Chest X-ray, PA view. Patient: 64 years old, sex M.
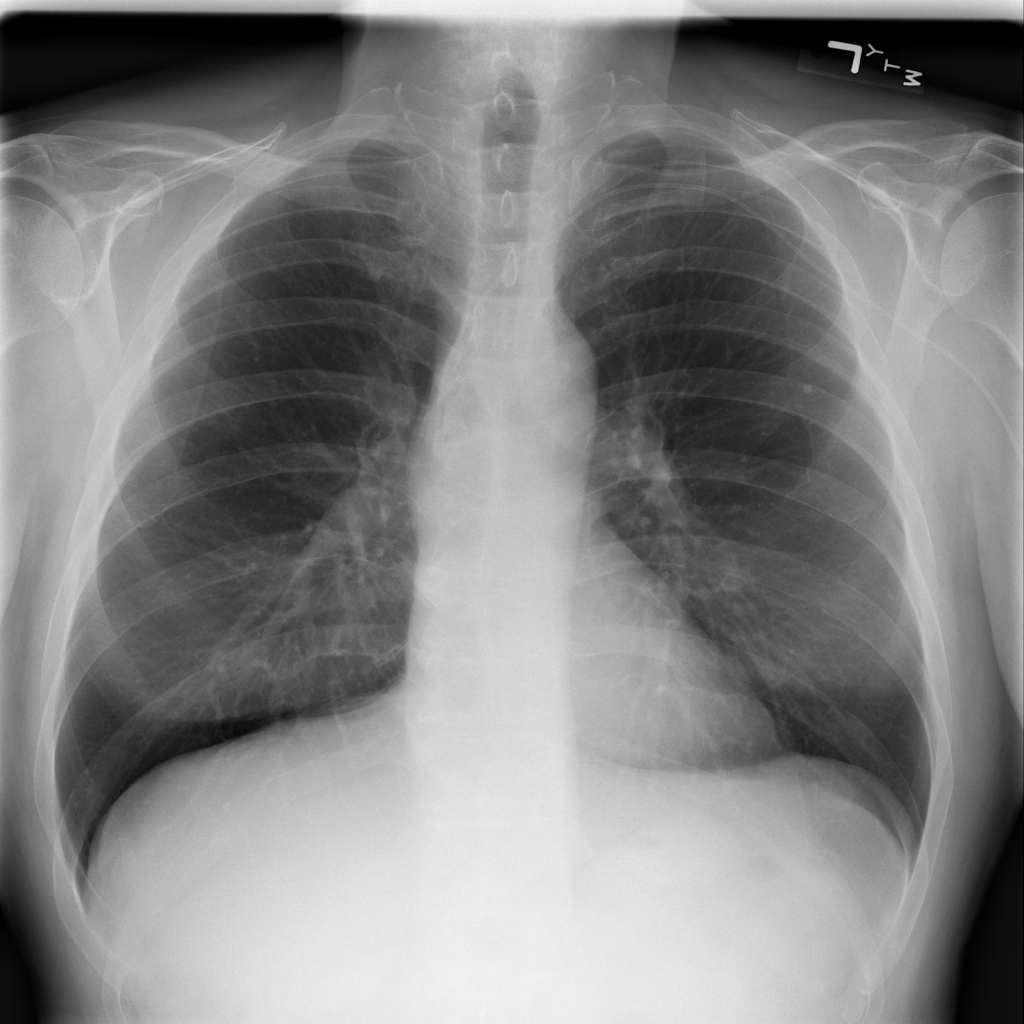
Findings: Nodule, Pleural_Thickening